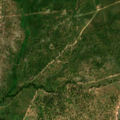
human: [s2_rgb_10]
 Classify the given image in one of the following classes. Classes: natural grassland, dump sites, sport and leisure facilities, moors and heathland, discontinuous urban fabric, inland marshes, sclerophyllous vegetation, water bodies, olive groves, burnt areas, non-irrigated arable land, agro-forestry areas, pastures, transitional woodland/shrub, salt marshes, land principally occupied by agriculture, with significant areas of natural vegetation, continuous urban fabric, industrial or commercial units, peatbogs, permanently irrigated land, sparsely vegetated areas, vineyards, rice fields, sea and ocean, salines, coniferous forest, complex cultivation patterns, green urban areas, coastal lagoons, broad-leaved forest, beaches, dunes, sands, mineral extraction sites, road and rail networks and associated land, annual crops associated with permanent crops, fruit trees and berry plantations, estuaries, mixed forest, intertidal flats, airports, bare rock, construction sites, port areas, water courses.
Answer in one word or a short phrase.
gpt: continuous urban fabric